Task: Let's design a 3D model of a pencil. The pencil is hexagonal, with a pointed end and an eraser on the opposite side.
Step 34:
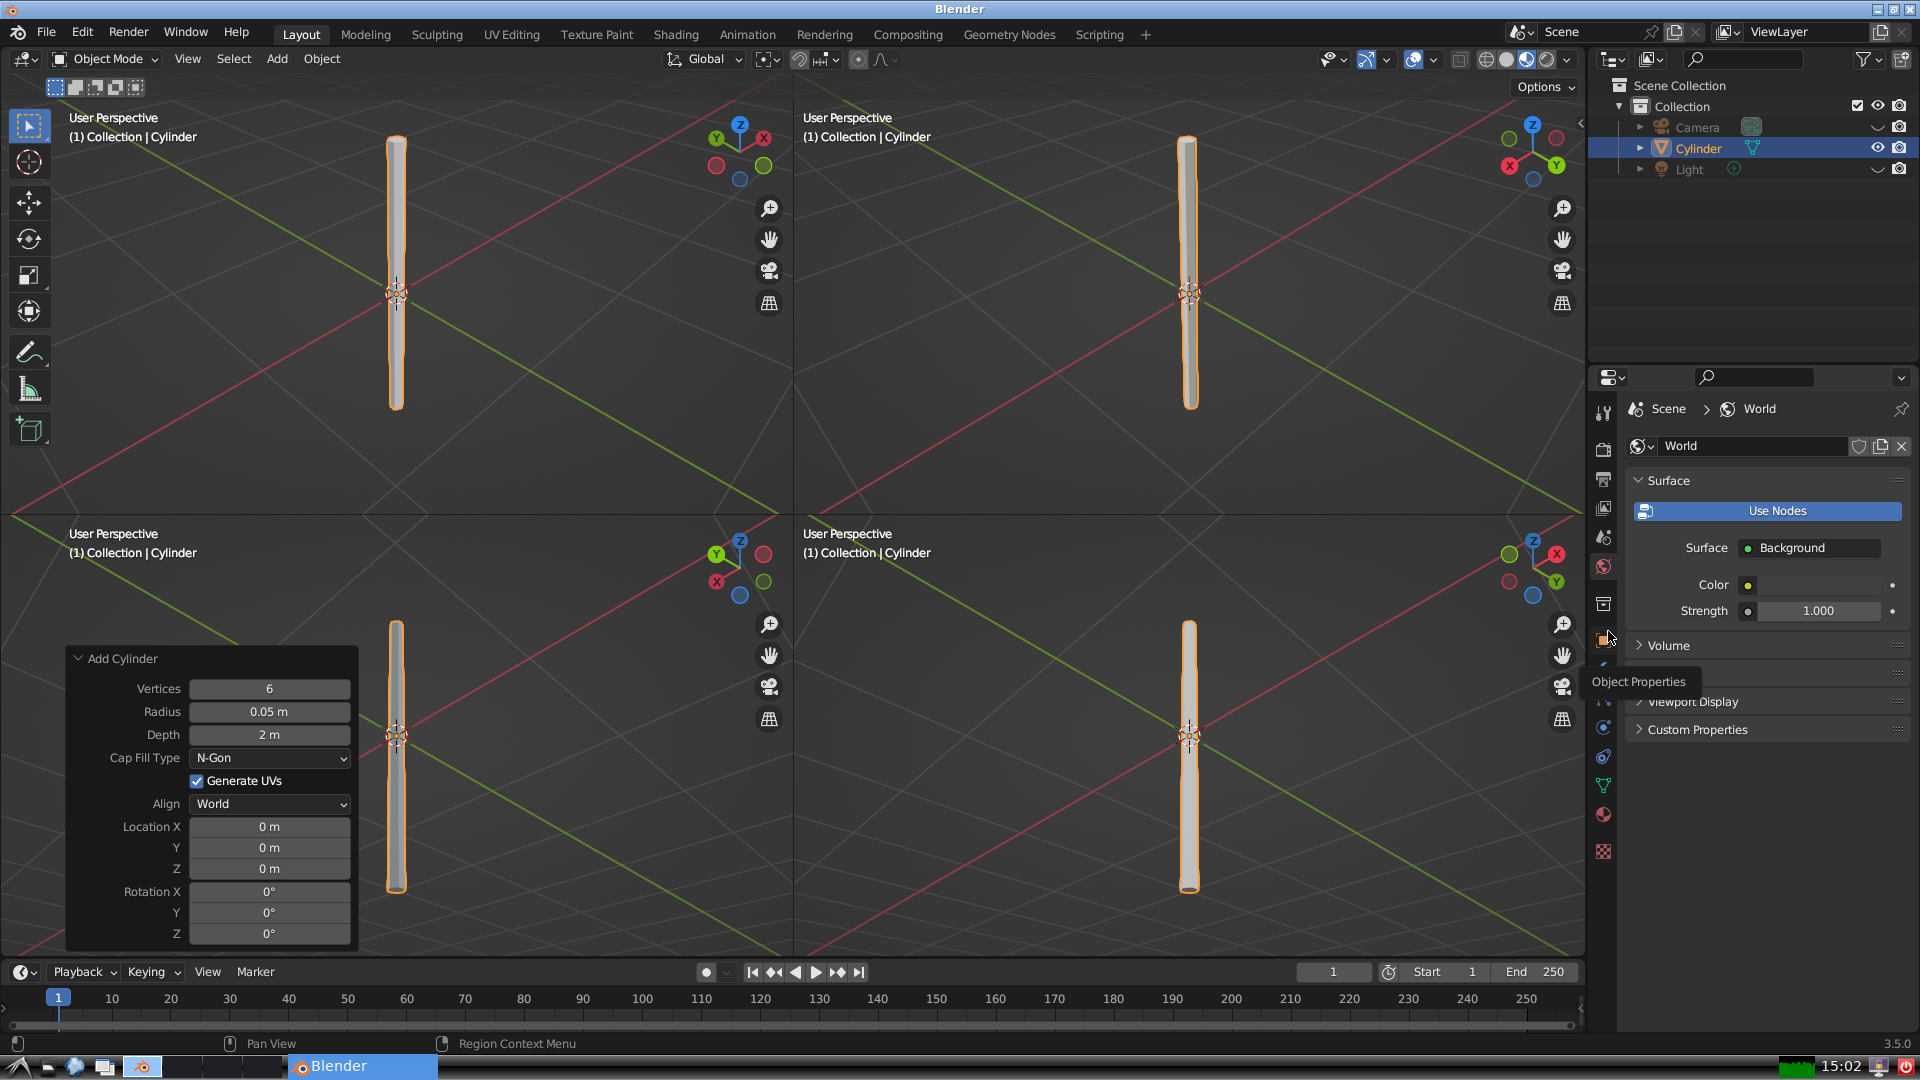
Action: click: no